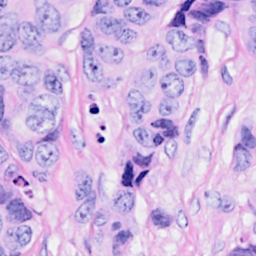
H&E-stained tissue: Breast